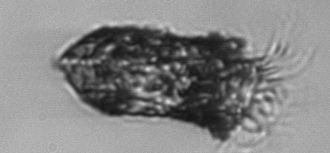
Label: Tintinnopsis